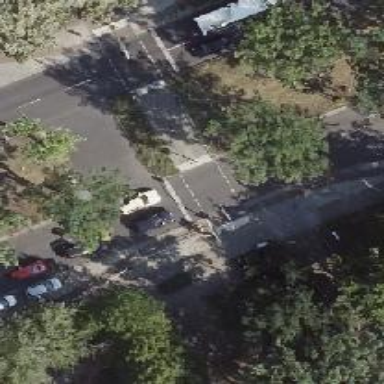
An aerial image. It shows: Crossing with traffic signals.